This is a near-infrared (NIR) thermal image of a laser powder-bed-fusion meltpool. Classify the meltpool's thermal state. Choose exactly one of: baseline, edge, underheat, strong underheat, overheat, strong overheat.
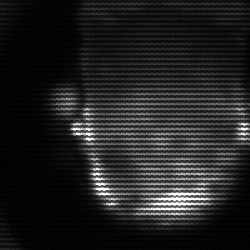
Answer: baseline